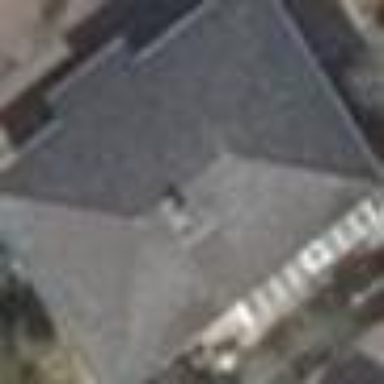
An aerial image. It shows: Detached building with hipped roof shape.